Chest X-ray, PA view. Patient: 29 years old, sex F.
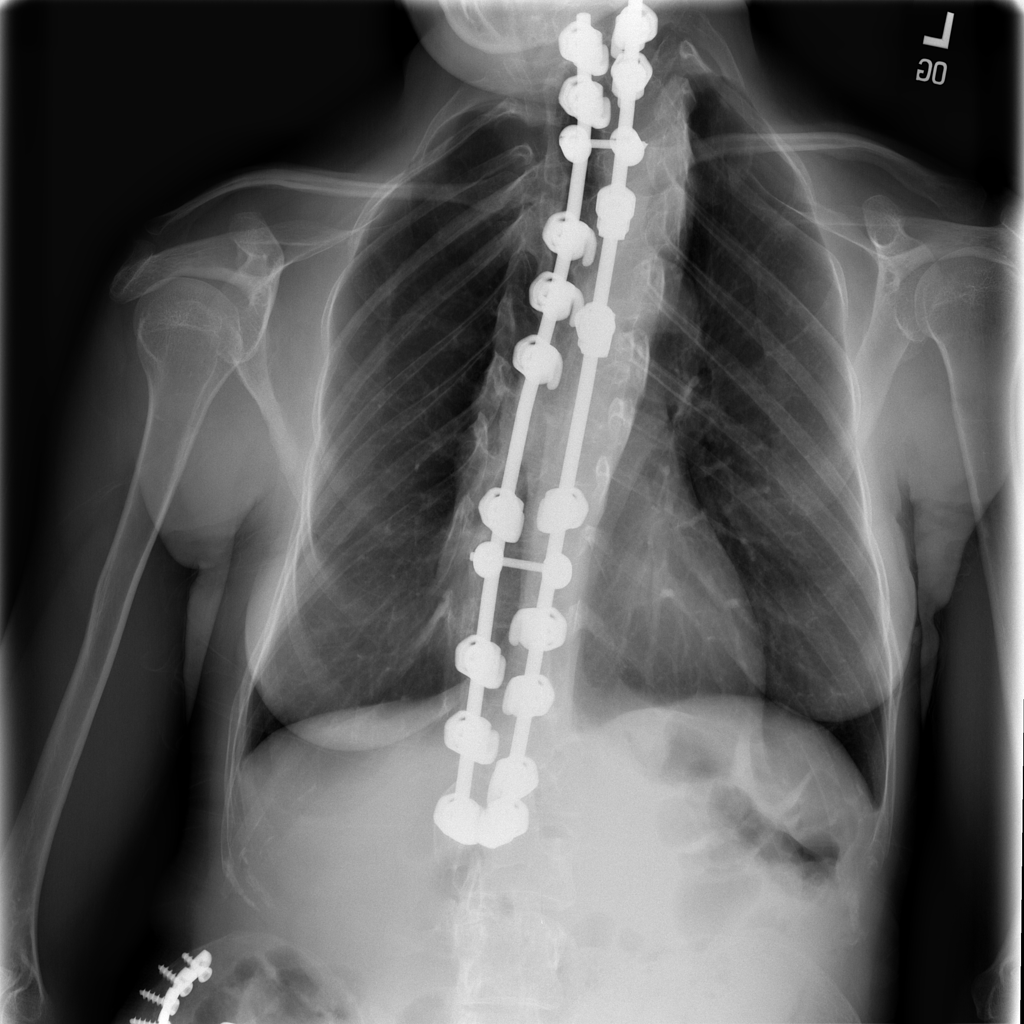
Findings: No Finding